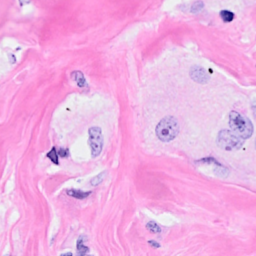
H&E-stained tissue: Breast